Question: I'm writing a Function that pulls Records from a DataBase using LINQ to get an IQueryable. This LINQ statement will pull all of the records for Active users within a certain time period, and then spit the UserID, First Name, and Last Name out to a Telerik RadGrid.
My problem lies within trying to get a Distinct Value on the UserID when pulling this Data. I have tried re-working this code to get my result. Here is the an example of the code that is pulling all of the Data, with the Distinct NOT working.
'''
public static IQueryable GetActiveEmployees_Grid(string Period)
{
DataContext Data = new DataContext();
var Employees = (from c in DataSystem_Records
where c.Period == Period
orderby c.DataSystem_Employees.LName
select c).Distinct();
return Employees;
}
'''
After applying the DataSource to my Grid, this returns the User 4 times, one instance for each Record for that Period.

Is there a way to apply Distinct to my LINQ Function to make this work the way I intend it to?
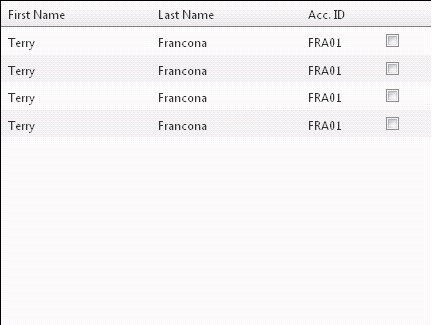
Answer: Simplest way I have found to do this with object is using the groupby then selecting the first.
'''
public static IQueryable GetActiveEmployees_Grid(string Period)
{
DataContext Data = new DataContext();
var Employees = (from c in DataSystem_Records
where c.Period == Period
orderby c.DataSystem_Employees.LName
select c).GroupBy(g=>g.DataSystem_Employees.AccID).Select(x=>x.FirstOrDefault());
return Employees;
}
'''
This is not tested but the general concept is there.
: I remembered originally finding the answer somewhere on here. Check out this for grouping objects by a certain property.
<URL>